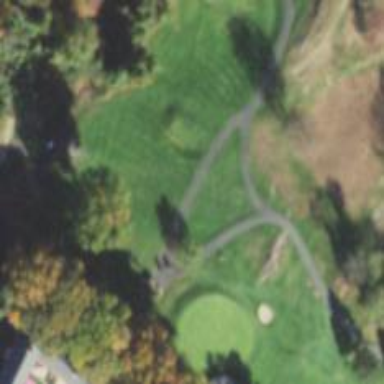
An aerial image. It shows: Path for both road and golf.